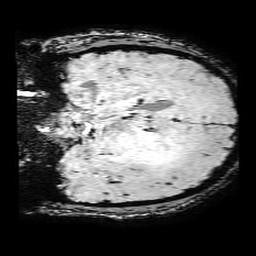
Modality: SWI
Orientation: coronal
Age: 36
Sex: male
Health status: ill
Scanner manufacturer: philips
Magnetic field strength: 3 T
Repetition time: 0.031 s